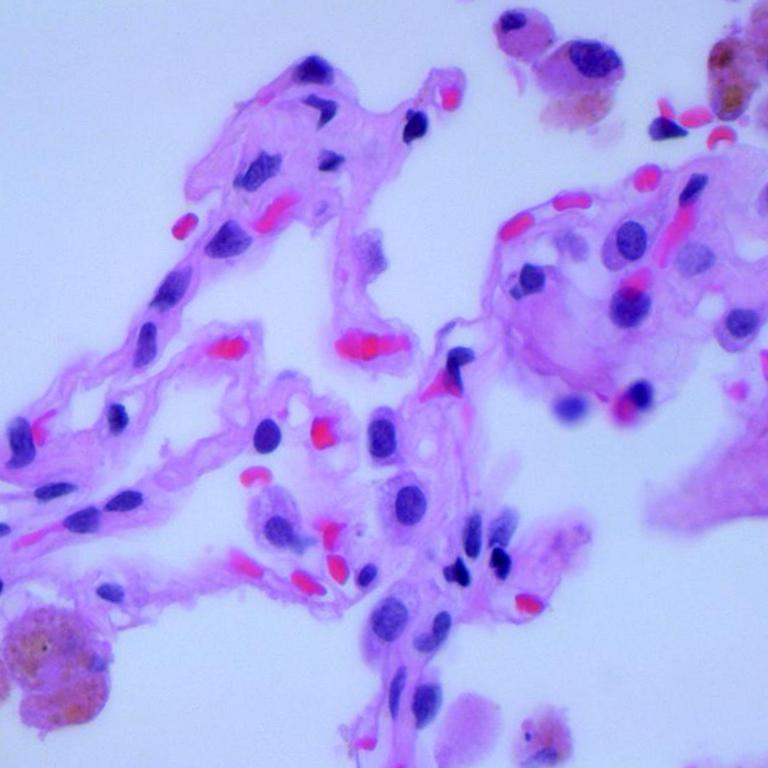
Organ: lung
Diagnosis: benign